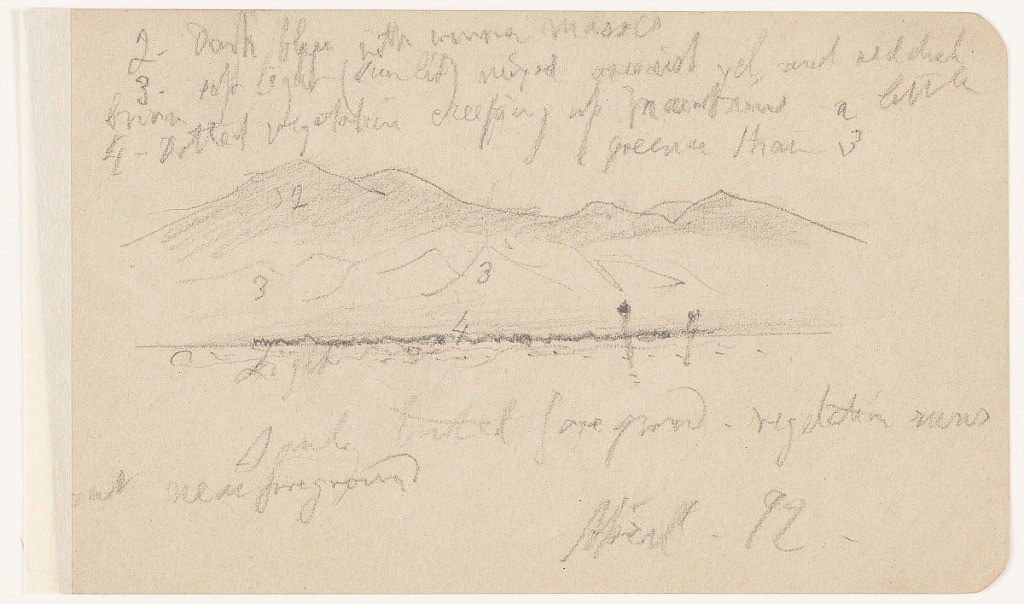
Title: Mountains across a Plain, Mexico
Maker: Frederic Edwin Church, American, 1826–1900
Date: April 1892
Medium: Graphite on beige wove paper
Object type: drawing
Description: Landscape sketch showing a view of a sharp, rugged mountain range in Mexico. A flat plain dotted with dark vegetation extends from the foreground through the middle distance. In the background, an immense, serrated mountain range is visible along the horizon. Their peaks are dark and heavily shaded. A shorter but equally serrated range of foothills stretches horizontally before the mountains.